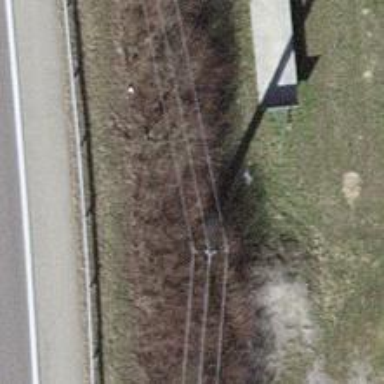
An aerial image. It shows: Concrete power pole.